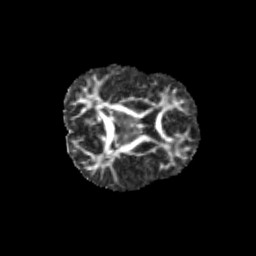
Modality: FA
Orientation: axial
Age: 12
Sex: male
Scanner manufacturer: siemens
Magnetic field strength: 3 T
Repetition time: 3.8 s
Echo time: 0.07 s